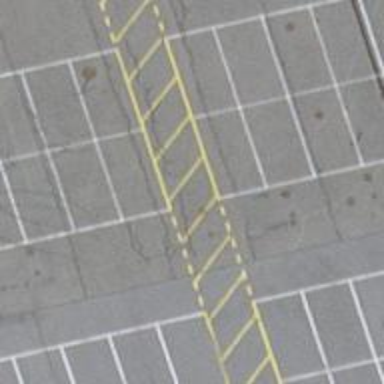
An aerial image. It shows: Uncontrolled crossing on the road.